Question: Hy everyone,
if seekbar or radiobutton change i want to draw rectengle on imageview, but rectengle isnt only one but on imageview is a lot of rectengles,(smaller), but i dont know why.
If i change valeu of seekbar i want the ractangle draw
'''
private void draw() {
imageview.draw(canvas);
canvas.drawRect(50, 50, 350, 350,mPaint);
imageview.setImageBitmap(mybitmap);
}
'''
In first picture we can see at the moment state of drawing, but in second i want it only one rectengle

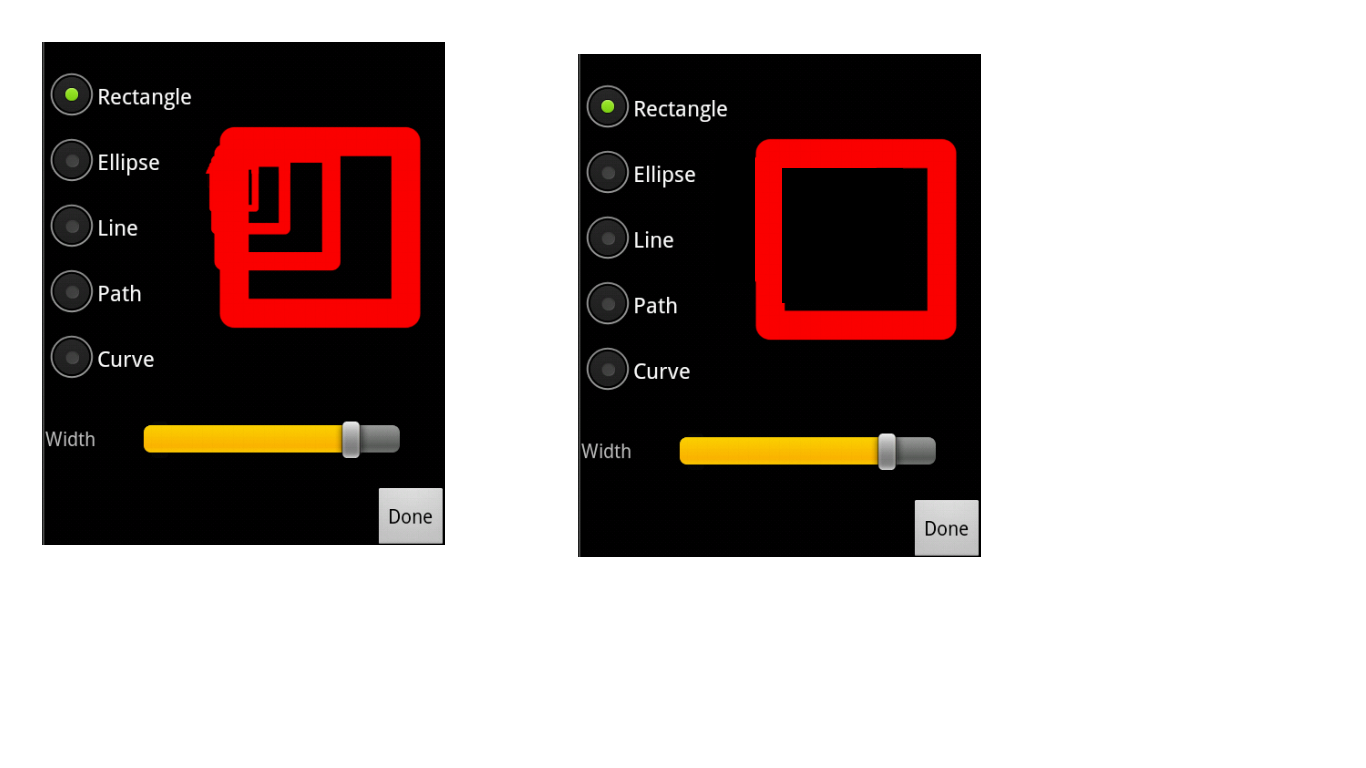
Answer: Have a look at <URL>
you can call 'canvas.drawColor(Color.Black)' to redraw all black.
So finally you will have.
'''
private void draw() {
imageview.draw(canvas);
canvas.drawColor(Color.Black);
canvas.drawRect(50, 50, 350, 350,mPaint);
imageview.setImageBitmap(mybitmap);
}
'''